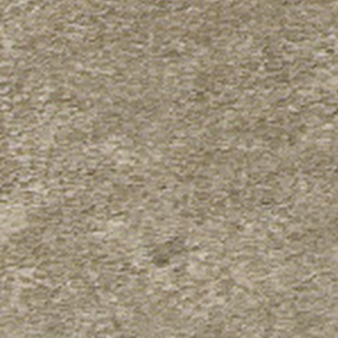
Label: other